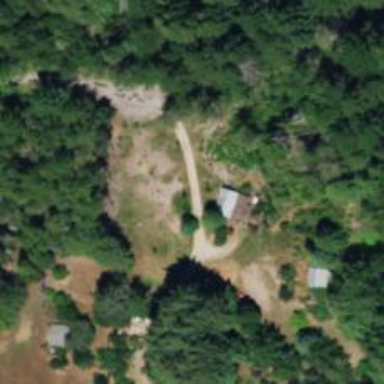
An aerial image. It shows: Driveway.